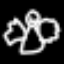
Label: angel